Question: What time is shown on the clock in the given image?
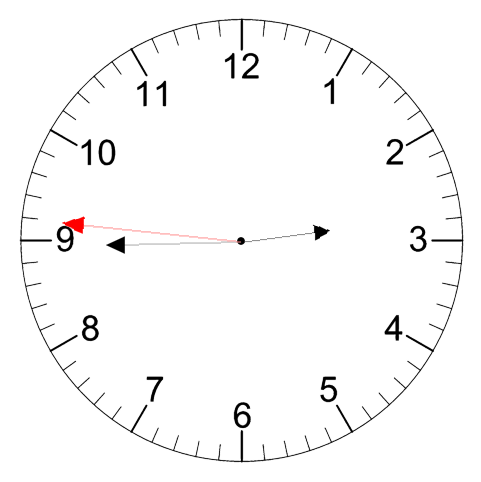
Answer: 02:44:46